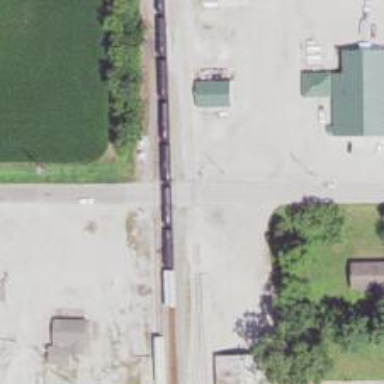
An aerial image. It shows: Railway siding with rails.